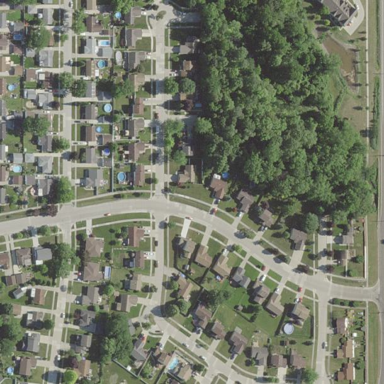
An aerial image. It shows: This residential area consists of single-family homes.